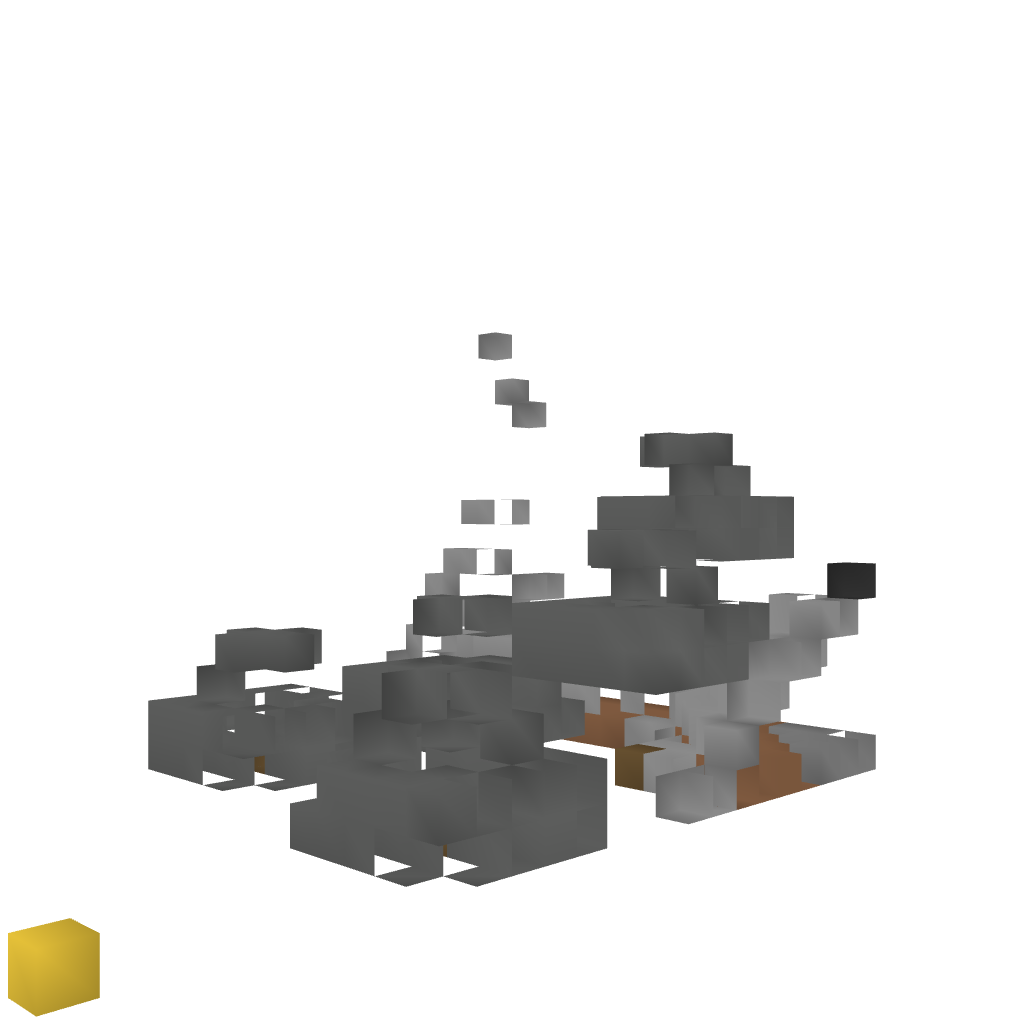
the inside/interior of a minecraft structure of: Force a modern house made by Webisod